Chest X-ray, PA view. Patient: 57 years old, sex M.
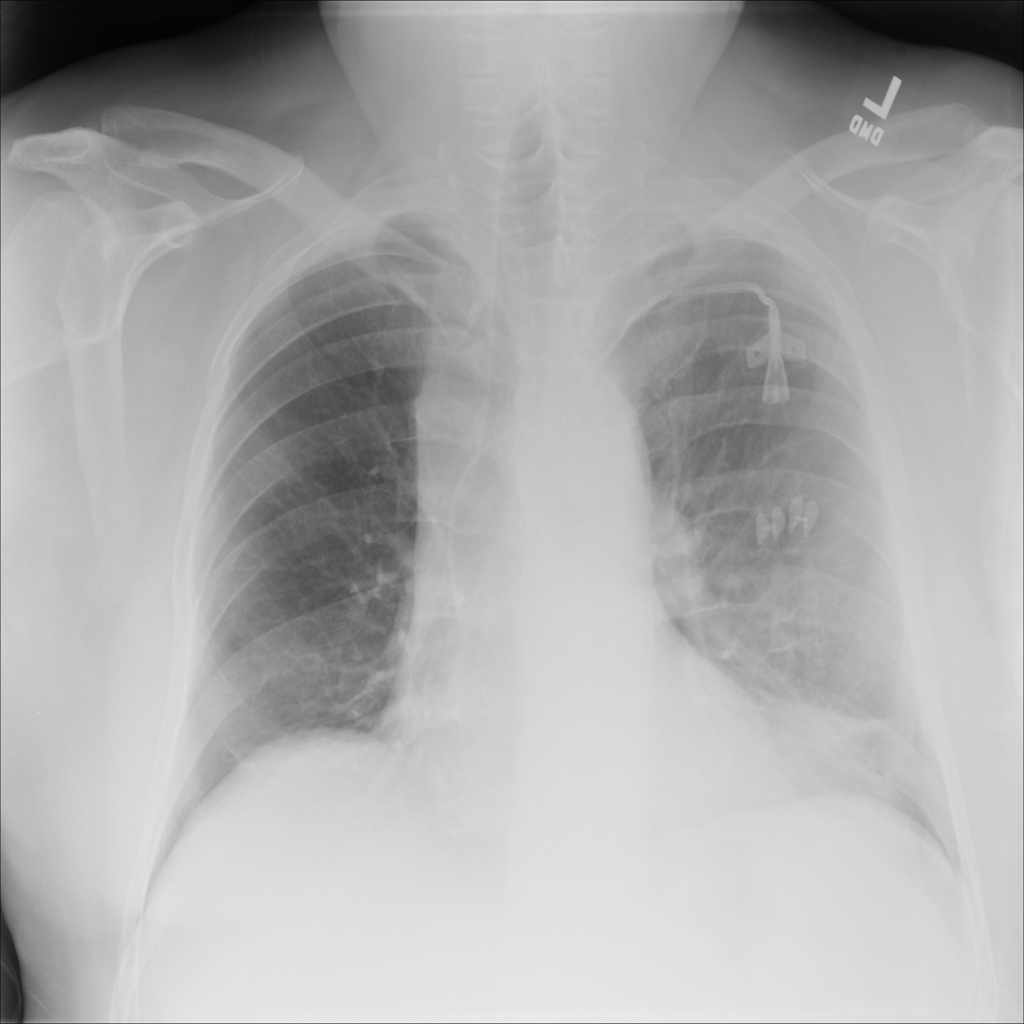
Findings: Atelectasis, Emphysema